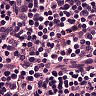
Metastatic tissue present: no